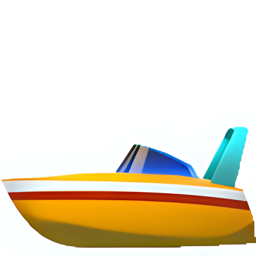
Name: speedboat
Emoji: 🚤
Group: Travel & Places
Sub-group: transport-water